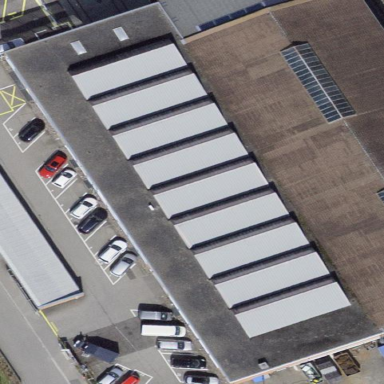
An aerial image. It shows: Transportation building.